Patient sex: M
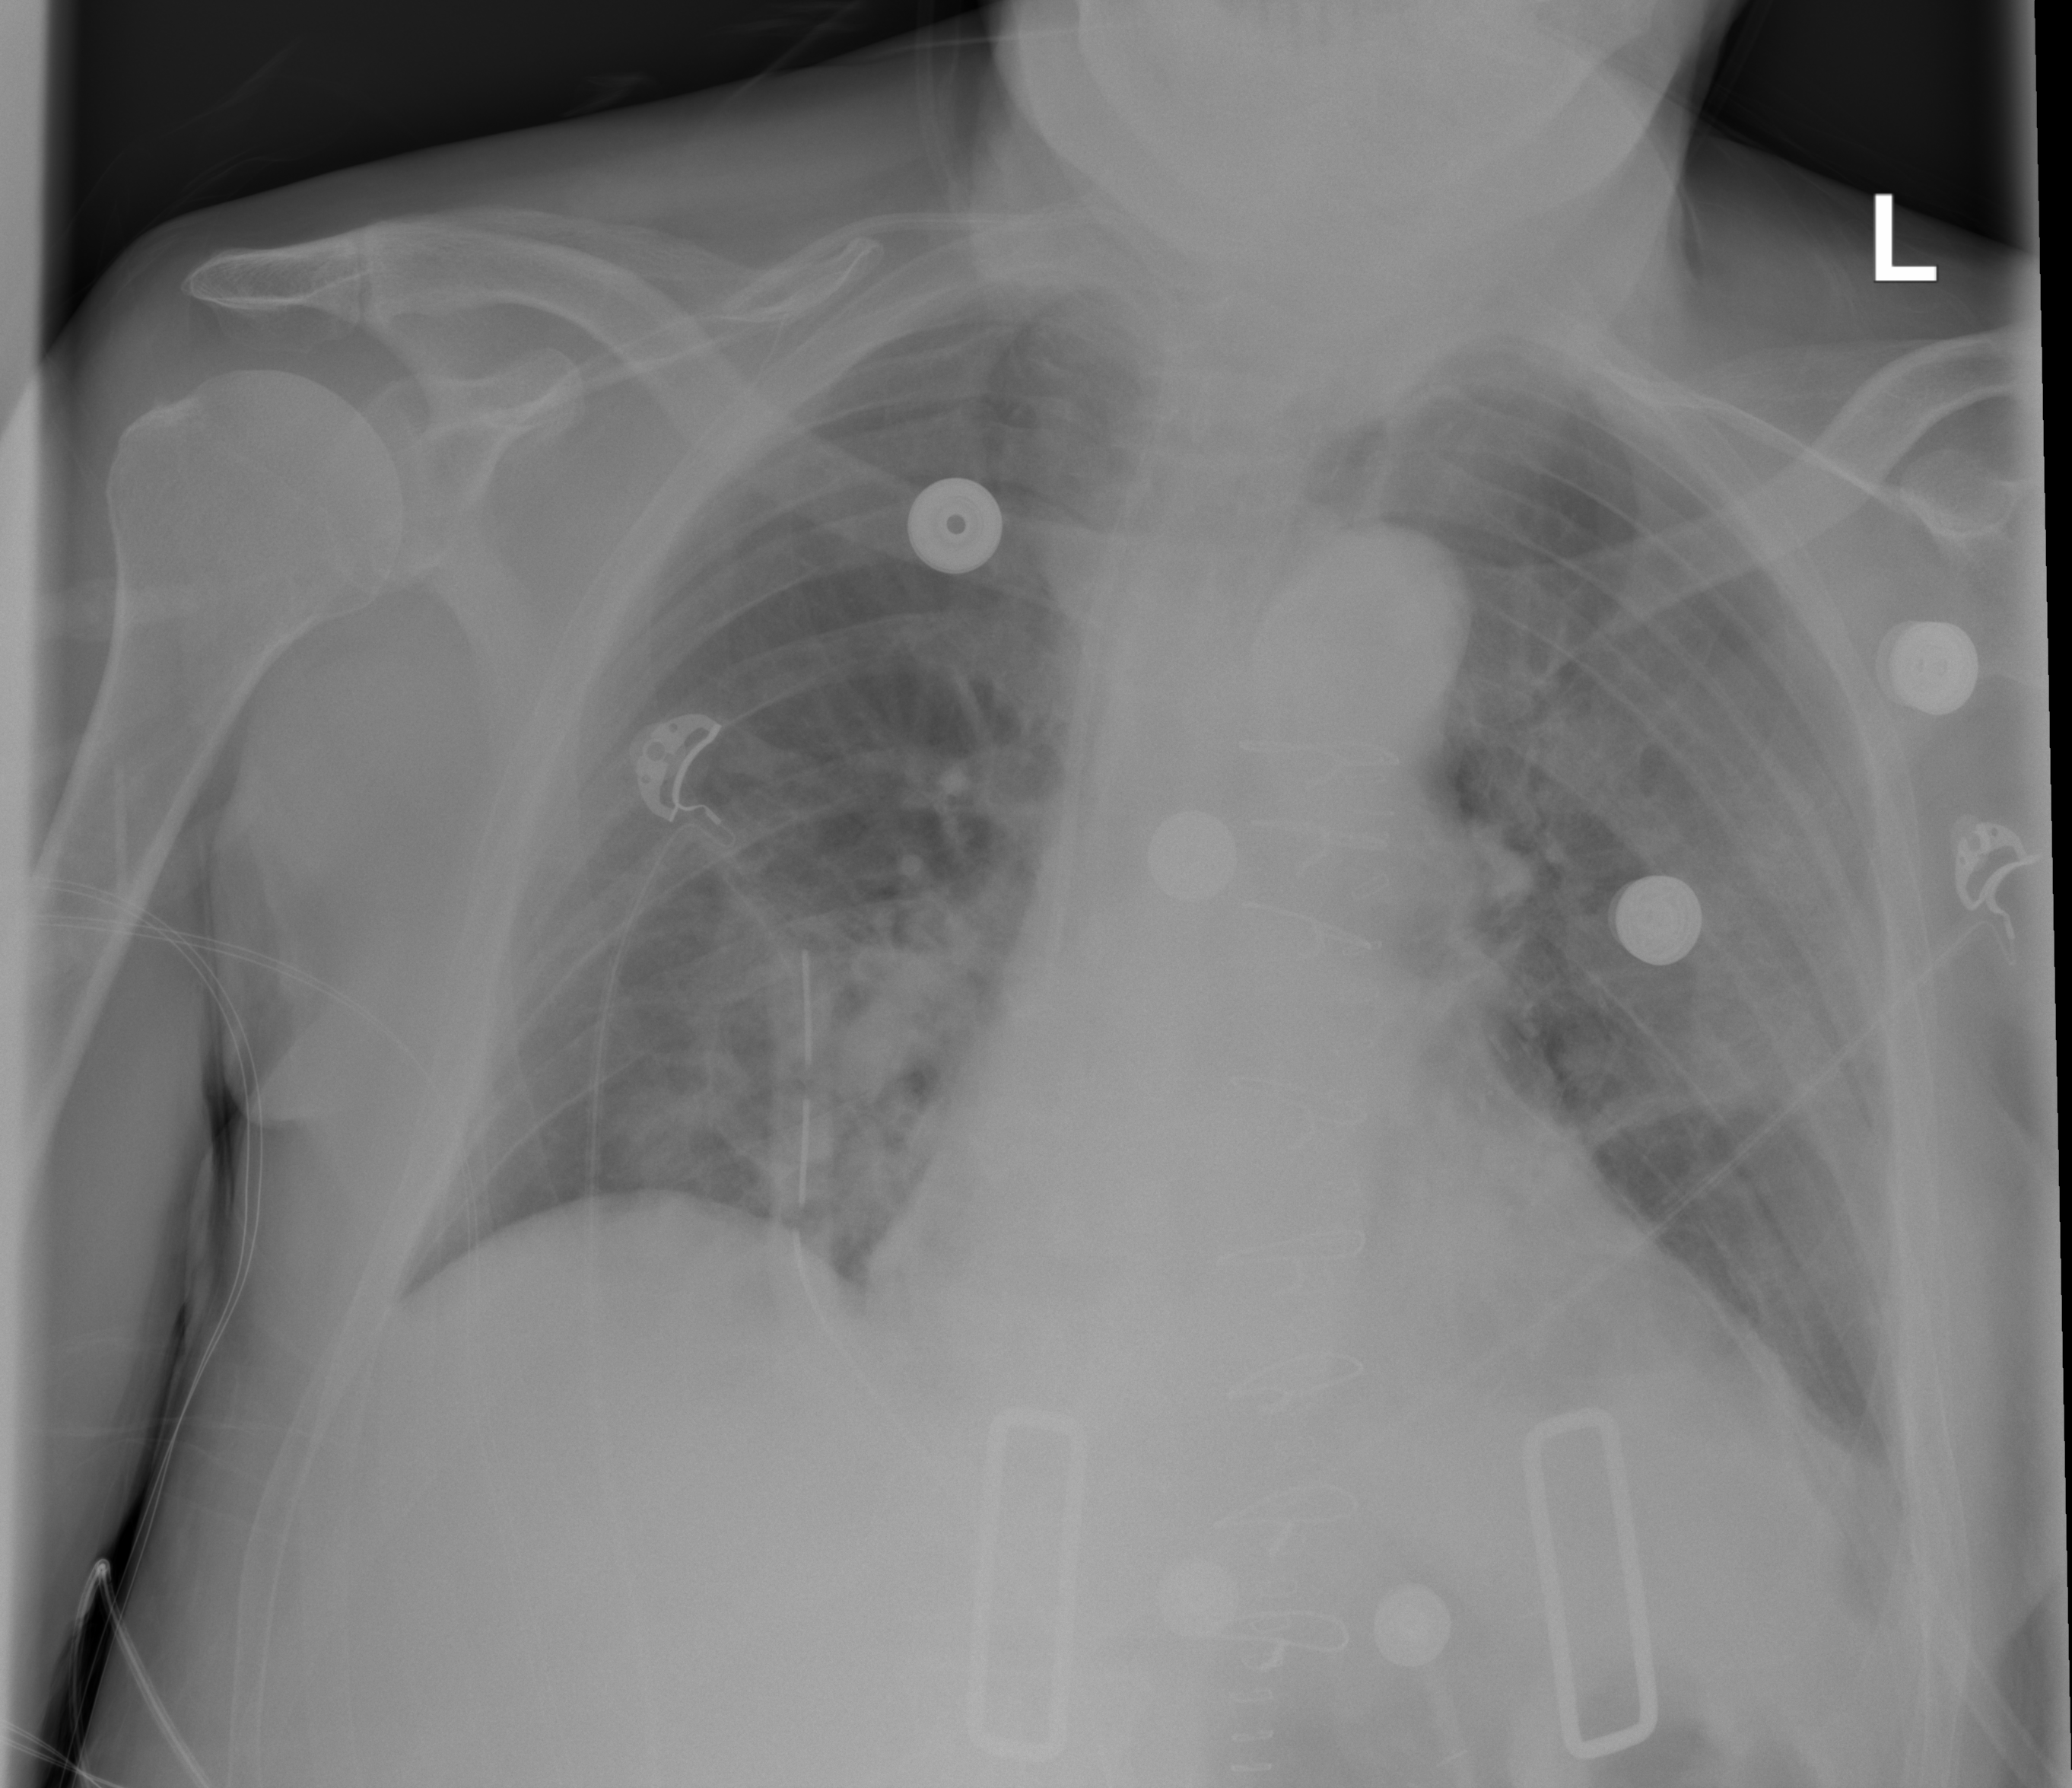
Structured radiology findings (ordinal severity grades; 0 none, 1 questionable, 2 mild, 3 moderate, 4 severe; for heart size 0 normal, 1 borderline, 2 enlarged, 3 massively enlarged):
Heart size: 1
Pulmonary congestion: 2
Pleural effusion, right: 0
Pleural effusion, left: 0
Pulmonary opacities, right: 0
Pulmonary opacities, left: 2
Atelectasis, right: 2
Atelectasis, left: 2